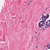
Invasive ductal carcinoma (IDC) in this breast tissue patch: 0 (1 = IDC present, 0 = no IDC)